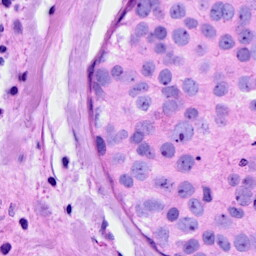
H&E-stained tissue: Breast